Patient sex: M
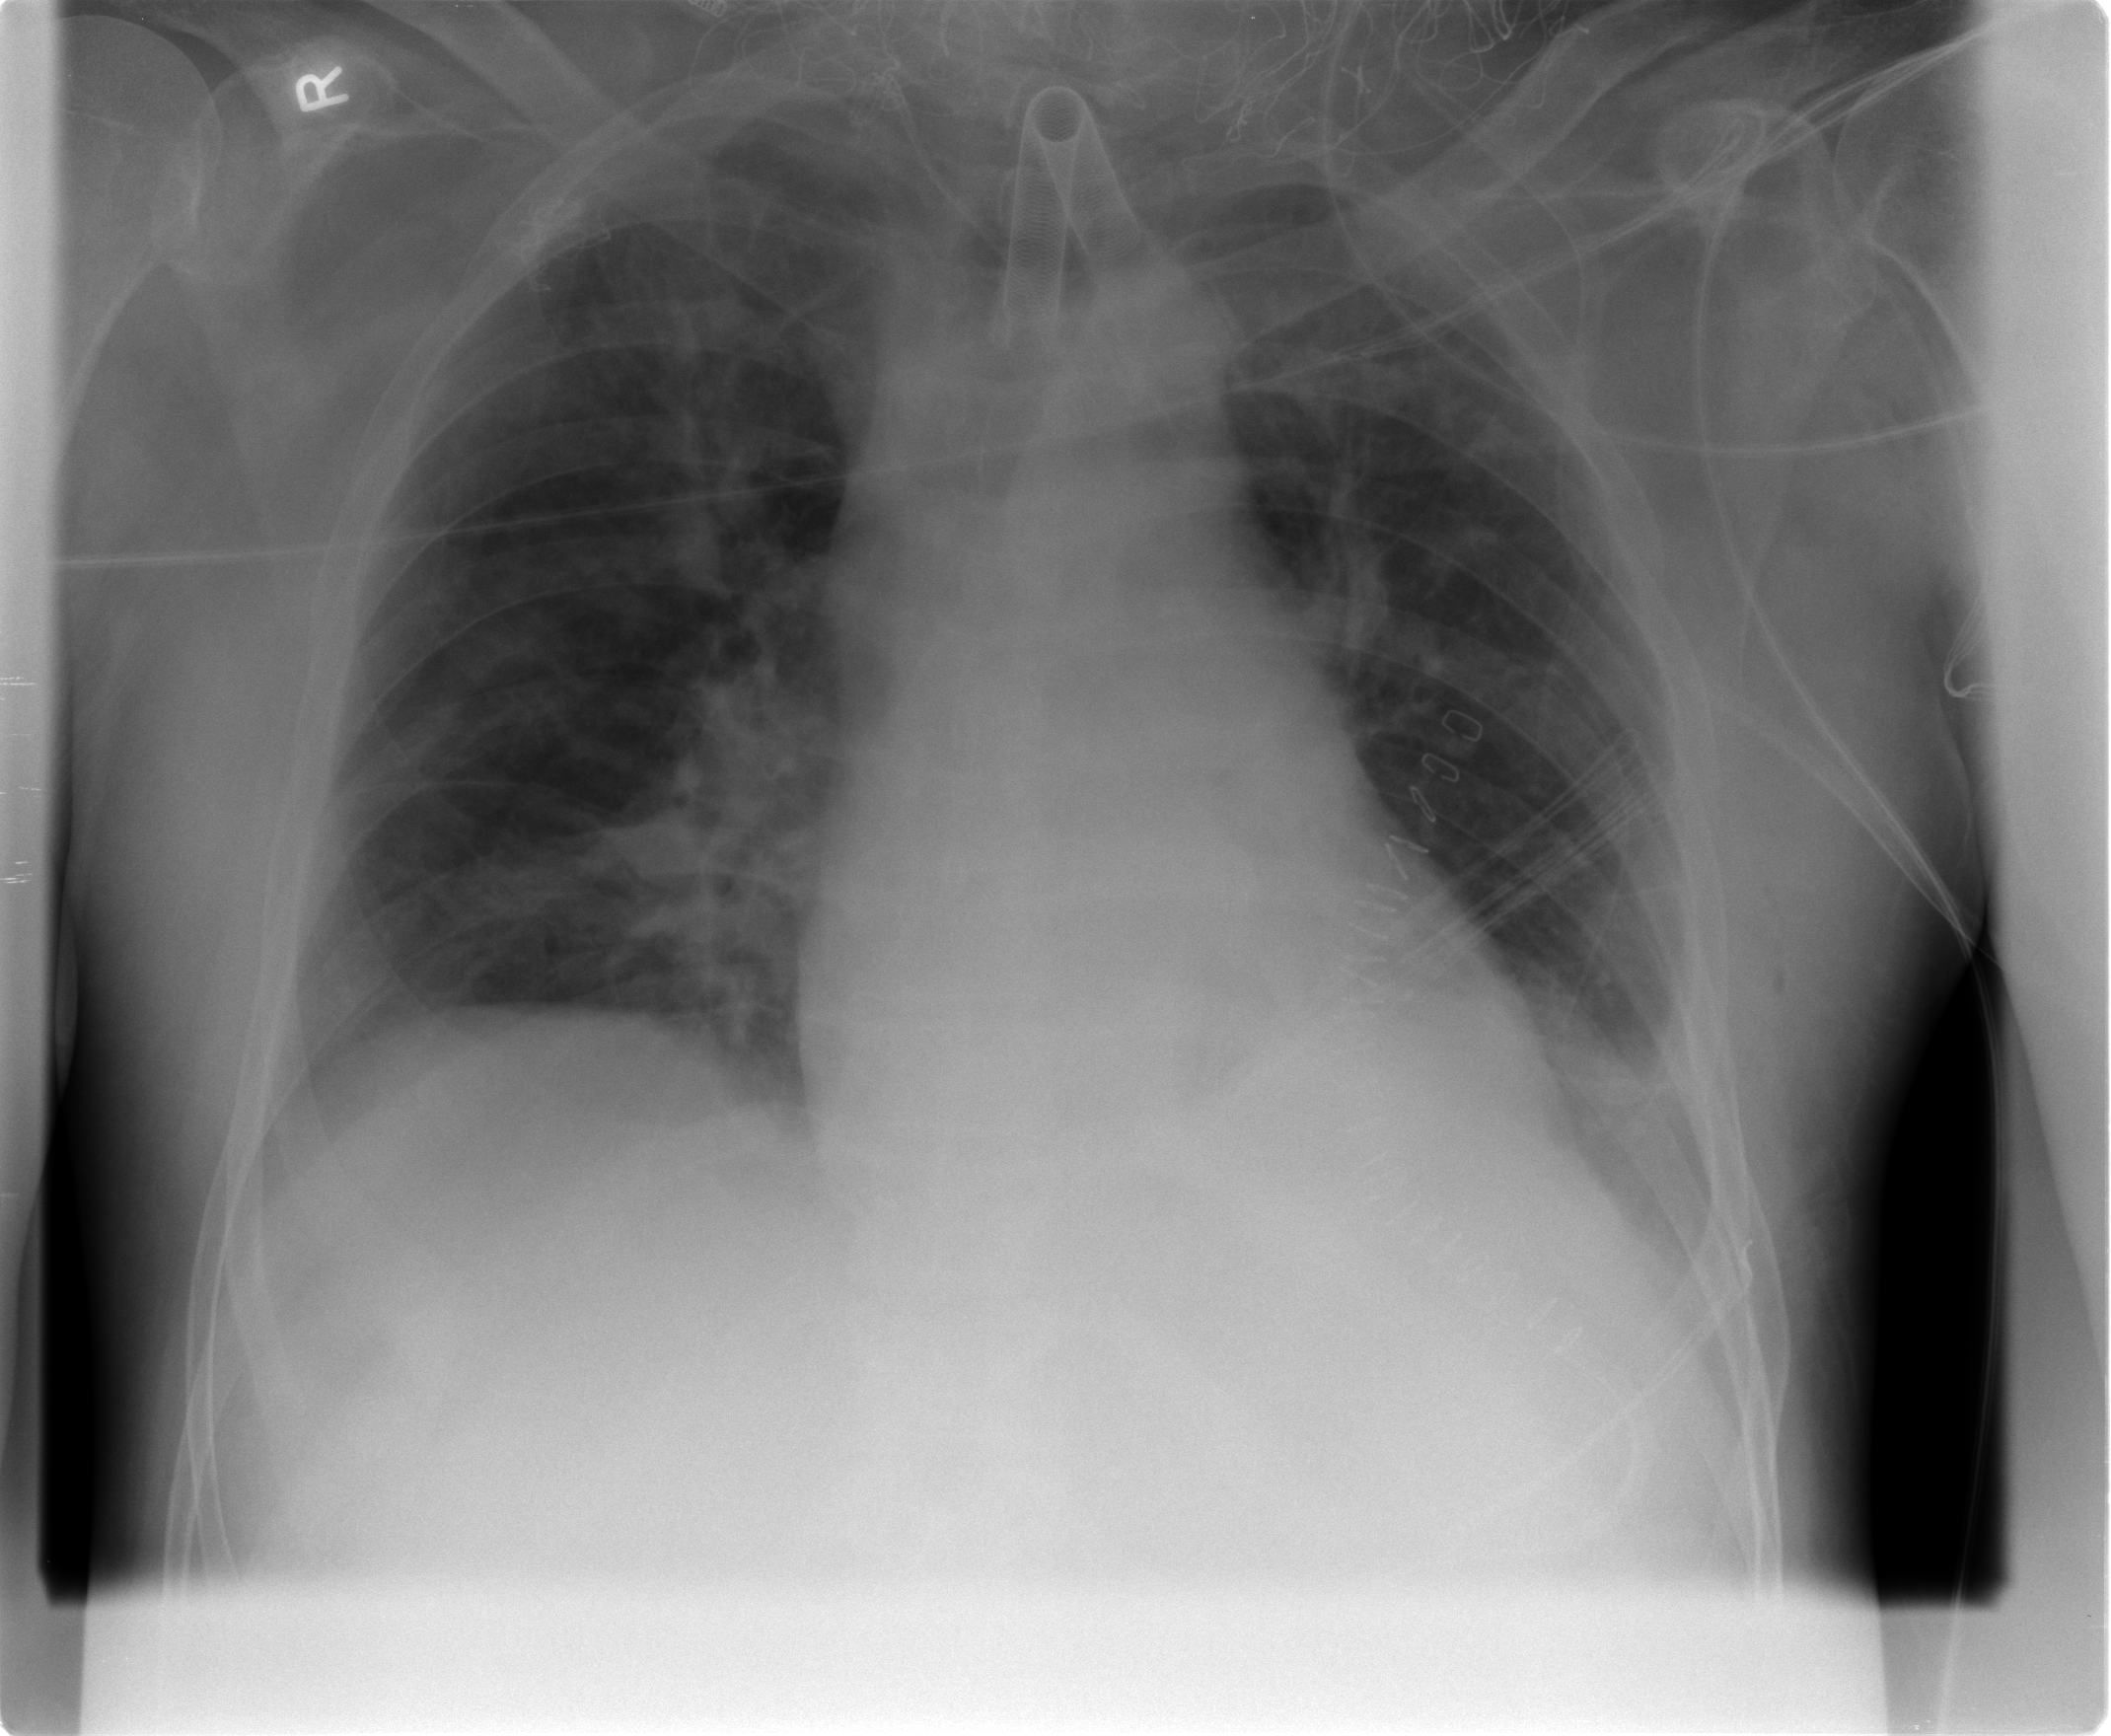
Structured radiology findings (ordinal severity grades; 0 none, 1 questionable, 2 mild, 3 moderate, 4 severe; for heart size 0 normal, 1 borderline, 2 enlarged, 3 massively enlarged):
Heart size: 0
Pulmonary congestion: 1
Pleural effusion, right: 0
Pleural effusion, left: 1
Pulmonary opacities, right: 1
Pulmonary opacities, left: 0
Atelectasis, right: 2
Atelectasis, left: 2